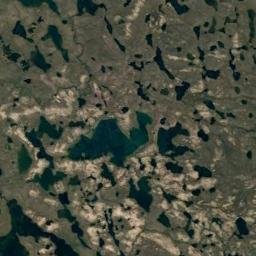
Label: wetland